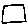
Label: square